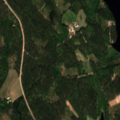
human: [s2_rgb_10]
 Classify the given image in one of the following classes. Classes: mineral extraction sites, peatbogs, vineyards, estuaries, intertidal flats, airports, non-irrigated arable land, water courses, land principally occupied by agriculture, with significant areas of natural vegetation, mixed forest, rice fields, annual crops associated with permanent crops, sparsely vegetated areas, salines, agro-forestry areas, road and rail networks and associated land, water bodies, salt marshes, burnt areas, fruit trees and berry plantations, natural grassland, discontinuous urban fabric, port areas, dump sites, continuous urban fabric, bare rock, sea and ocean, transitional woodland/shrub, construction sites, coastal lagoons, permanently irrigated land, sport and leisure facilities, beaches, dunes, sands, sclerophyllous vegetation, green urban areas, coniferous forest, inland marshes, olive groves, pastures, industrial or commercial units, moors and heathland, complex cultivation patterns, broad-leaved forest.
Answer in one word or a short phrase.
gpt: coniferous forest, mixed forest, transitional woodland/shrub, water bodies